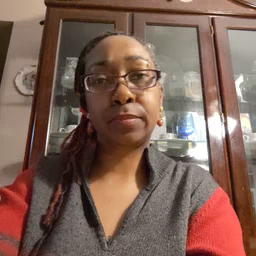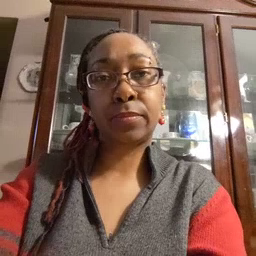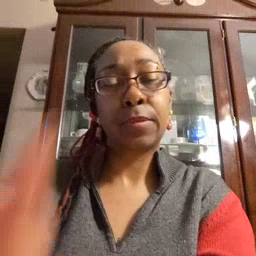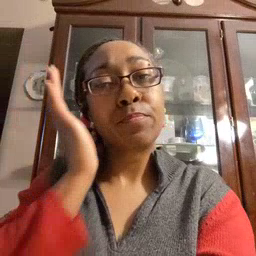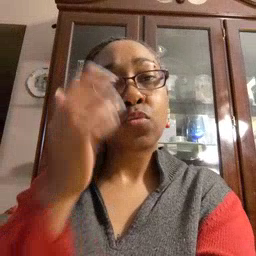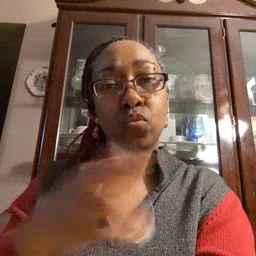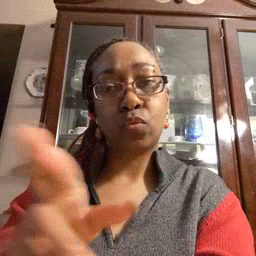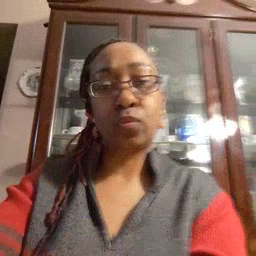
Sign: bedroom